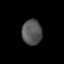
Tissue: lung
Cell type: Epithelial cells
Senescence score: 0.2437
Nuclear area (px): 494
Mean DAPI intensity: 84.364